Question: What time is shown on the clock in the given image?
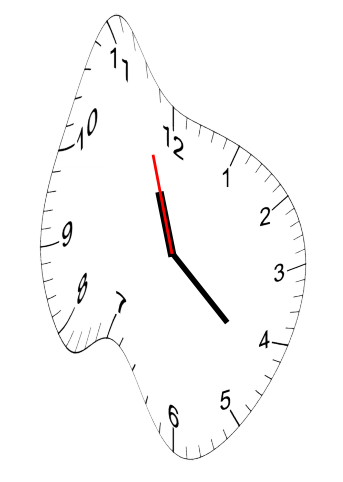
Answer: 11:21:57